Field crop: maize
Growth stage: 2
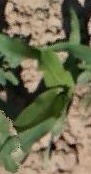
Species: maize